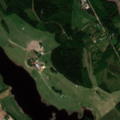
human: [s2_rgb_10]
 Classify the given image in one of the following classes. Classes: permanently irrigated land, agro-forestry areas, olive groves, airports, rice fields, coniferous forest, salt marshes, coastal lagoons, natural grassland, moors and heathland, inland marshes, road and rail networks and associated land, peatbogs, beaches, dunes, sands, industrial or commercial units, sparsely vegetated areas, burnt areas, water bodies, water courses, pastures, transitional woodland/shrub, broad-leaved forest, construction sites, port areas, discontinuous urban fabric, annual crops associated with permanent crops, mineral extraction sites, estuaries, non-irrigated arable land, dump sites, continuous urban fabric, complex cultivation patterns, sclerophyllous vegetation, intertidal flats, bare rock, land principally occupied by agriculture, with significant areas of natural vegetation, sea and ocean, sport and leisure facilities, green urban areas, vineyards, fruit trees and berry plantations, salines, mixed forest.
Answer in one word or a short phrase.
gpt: land principally occupied by agriculture, with significant areas of natural vegetation, coniferous forest, mixed forest, water bodies